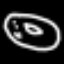
Label: donut